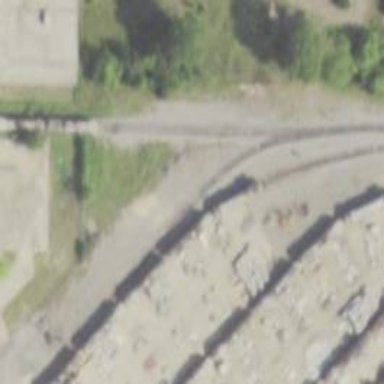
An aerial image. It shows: Railway yard.